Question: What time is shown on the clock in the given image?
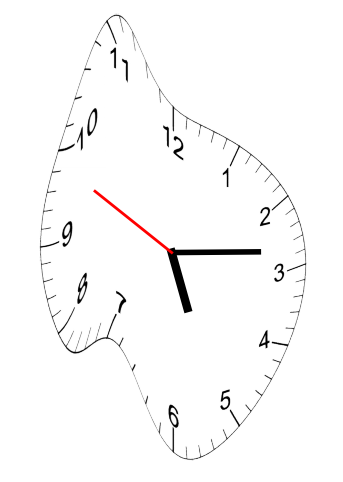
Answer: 05:13:49